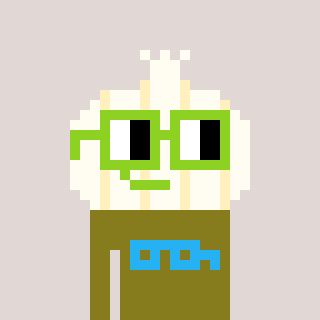
a pixel art character with square light green glasses, a garlic-shaped head and a gunk-colored body on a warm background